Question: It's been tedious. This is <URL> I am trying to use. Its resources were set up in a 'pom.xml' which I built using Maven. On built up, it gave me the project that has
- 'com.socrata.api''com.socrata.data''com.socrata.util'-
Problem is 'com.socrata.api' and the 2 other contains classes which I want to deploy in a project outside socrata-publisher. I tried using 'import com.socrata.api' but it didn't work. Moreover, since its a Java project and not android it doesn't have the option in preferences which could rather give me the solution. Both 'socrata-publisher' and 'tutorial' (where i want to use the resources and which is the android application) lie in the same directory 'eclipseApps' in My Documents.
Here's a little visual queue. Help will be greatly appreciated.

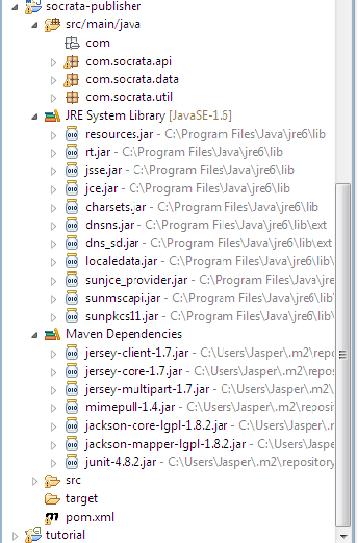
Answer: You will need to first of all get the output of the socrata project and all its dependencies.
In command line, going to the project folder of the socrata project, where the pom.xml file is, run MVN INSTALL. You shall see a jar file called socrata-api.jar in $HOME/.m2/repository. If you are using windows and installed MAVEN by default, $HOME should be your user profile folder. Once you see the jar file, add it to your tutorial build path.